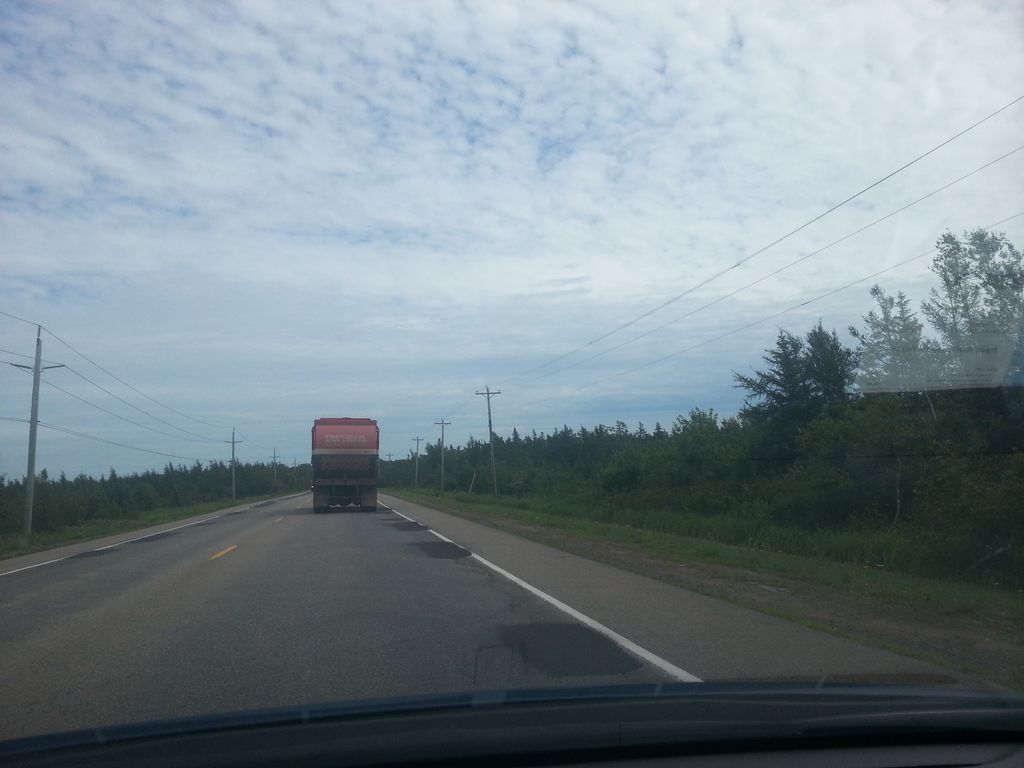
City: charlottetown